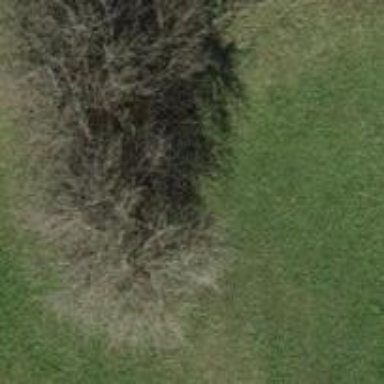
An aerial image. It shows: Single tag "natural: tree."